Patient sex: M
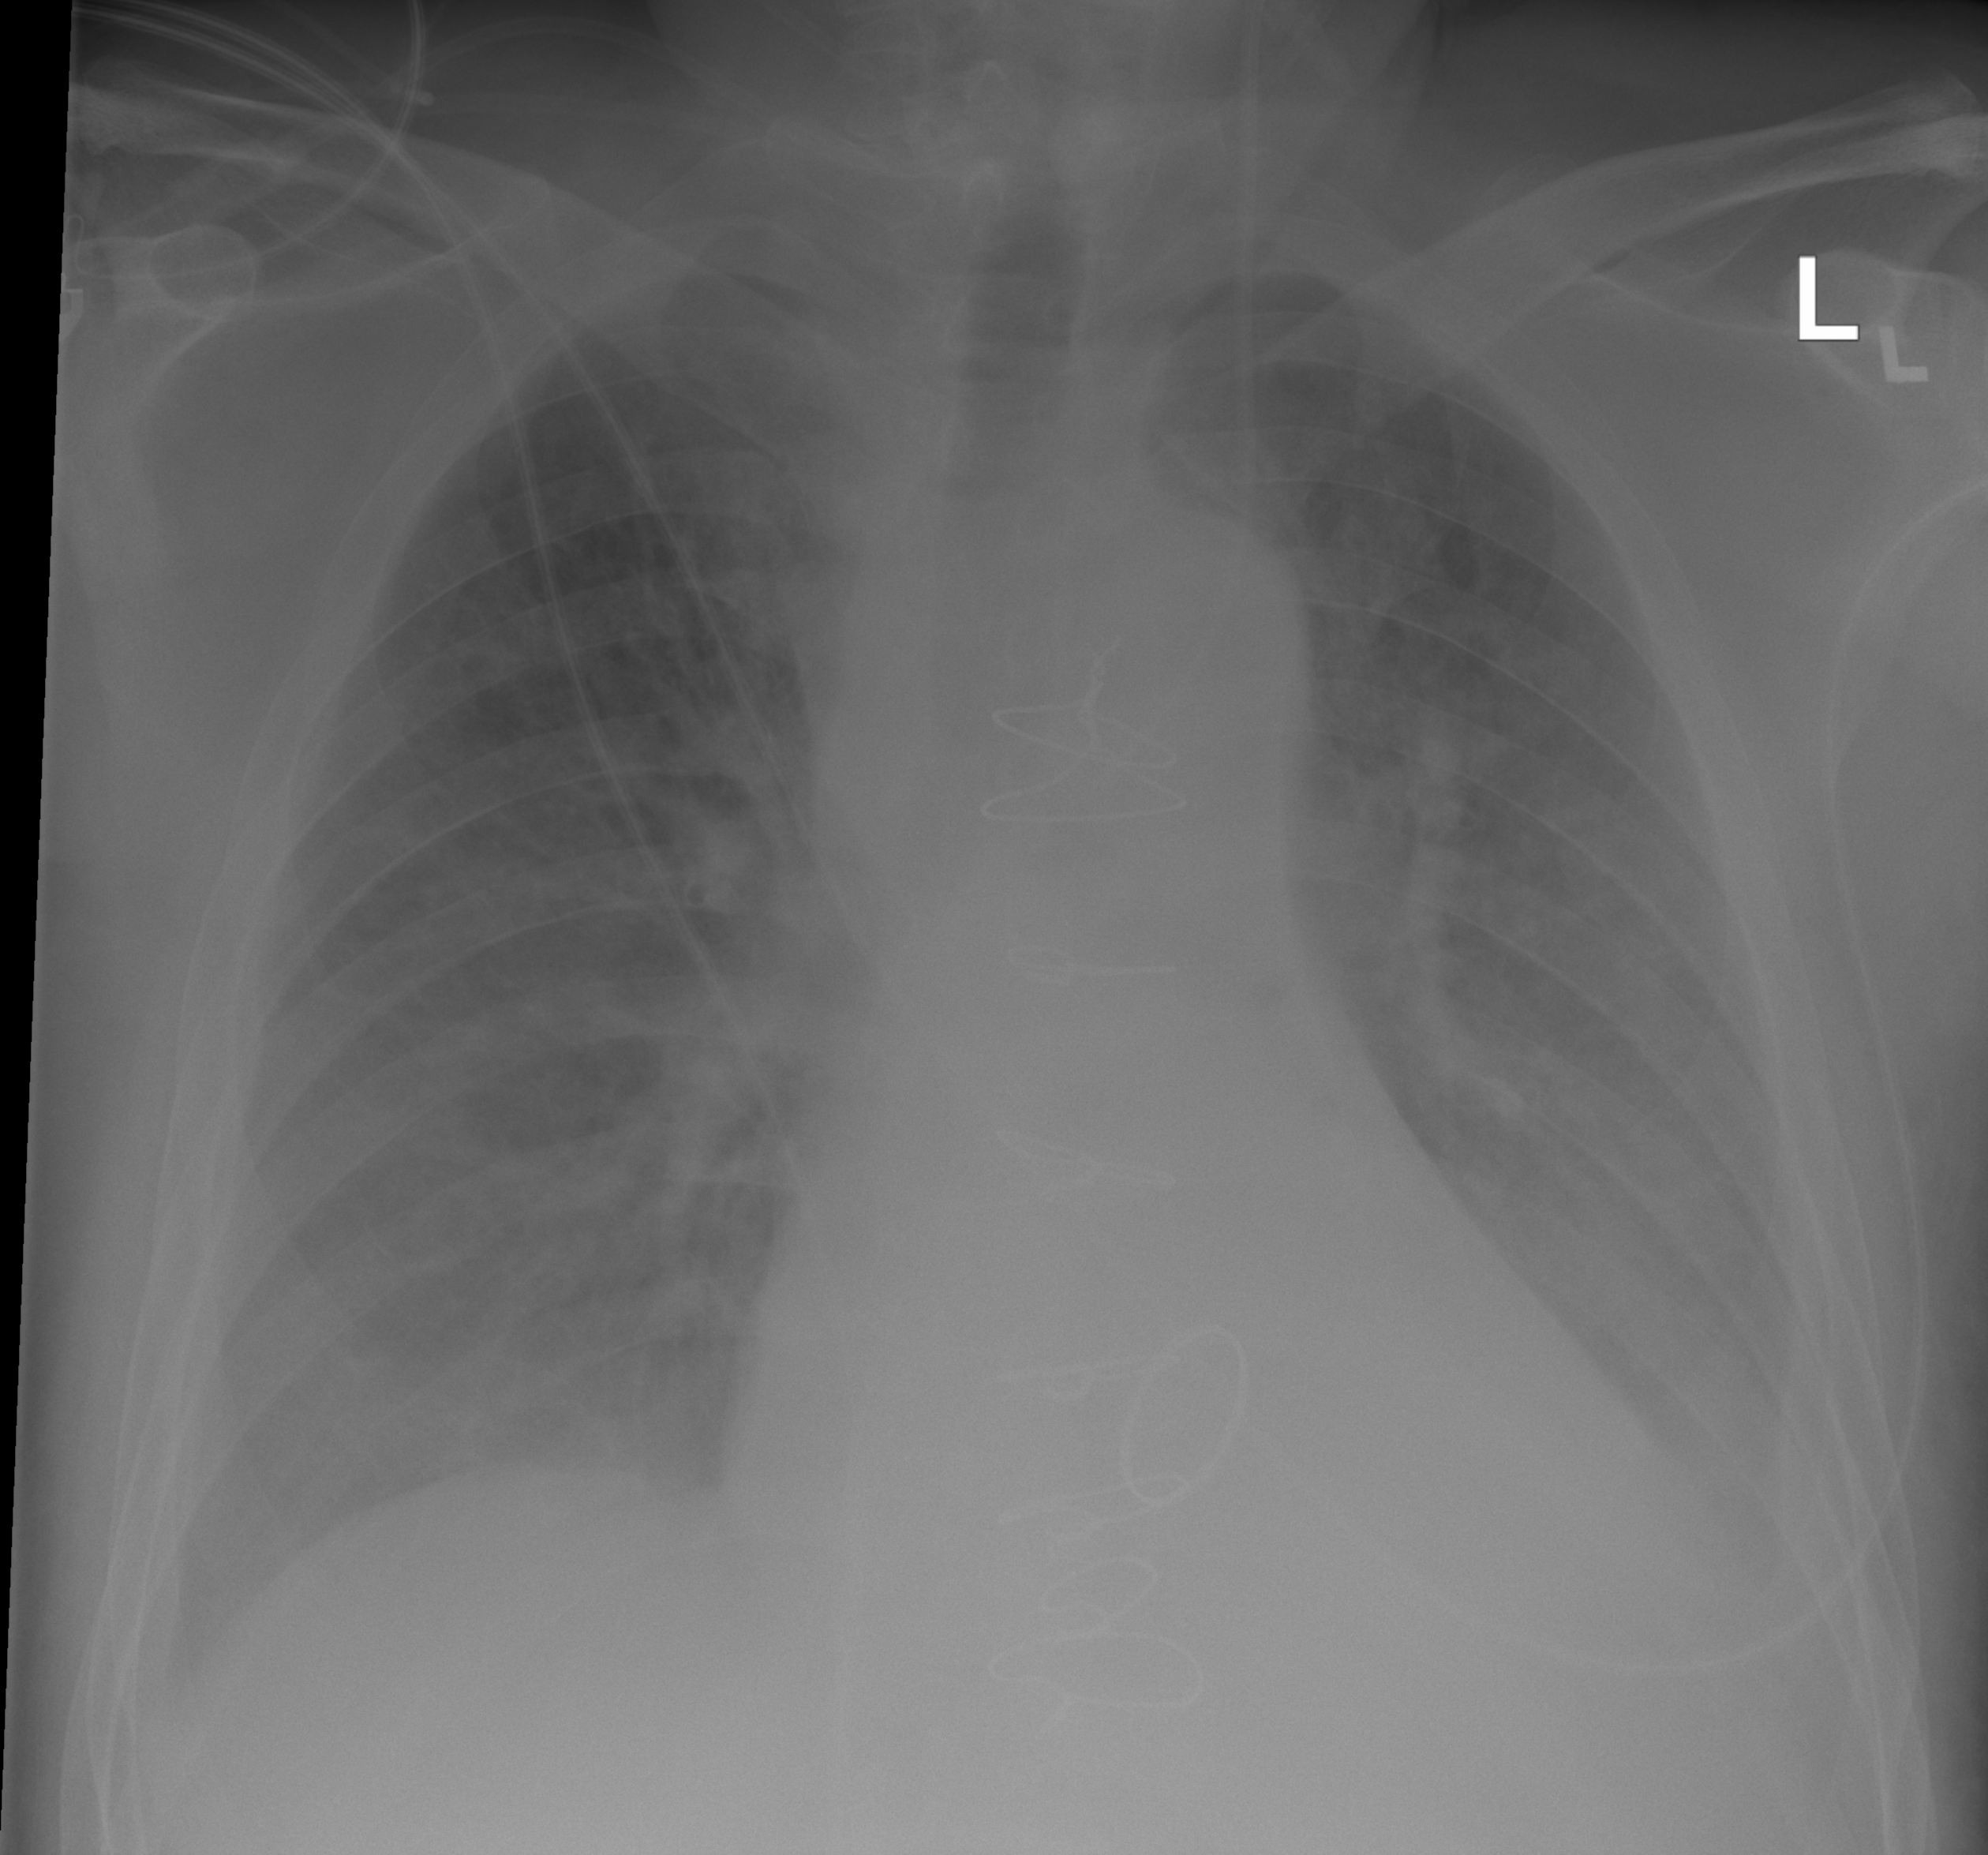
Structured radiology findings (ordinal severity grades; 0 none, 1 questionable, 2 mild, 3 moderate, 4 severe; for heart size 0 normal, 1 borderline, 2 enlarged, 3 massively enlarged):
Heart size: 1
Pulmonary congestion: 2
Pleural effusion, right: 2
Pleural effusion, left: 2
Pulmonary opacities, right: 2
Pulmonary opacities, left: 2
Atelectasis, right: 2
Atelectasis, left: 2